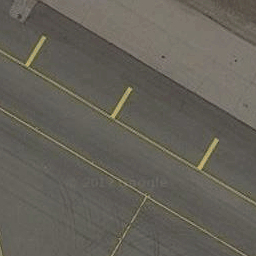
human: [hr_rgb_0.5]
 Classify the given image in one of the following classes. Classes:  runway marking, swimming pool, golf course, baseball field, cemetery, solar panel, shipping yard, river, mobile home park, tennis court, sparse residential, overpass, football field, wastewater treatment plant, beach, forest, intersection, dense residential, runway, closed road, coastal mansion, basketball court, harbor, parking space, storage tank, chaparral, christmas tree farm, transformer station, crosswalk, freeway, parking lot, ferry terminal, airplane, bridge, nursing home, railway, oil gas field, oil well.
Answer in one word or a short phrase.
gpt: runway marking